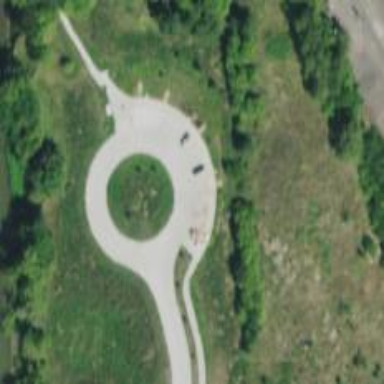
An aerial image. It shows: Historic memorial.